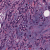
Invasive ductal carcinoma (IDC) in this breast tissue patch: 1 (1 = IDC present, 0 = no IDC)